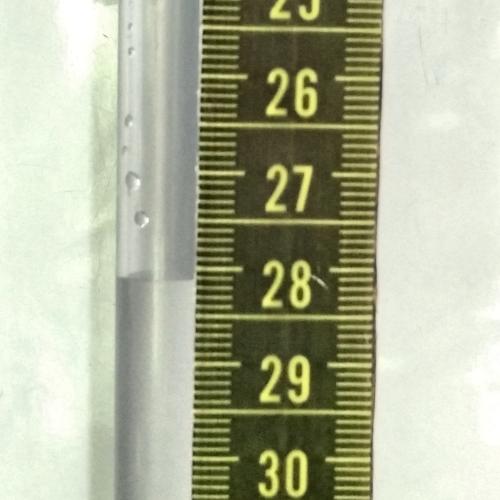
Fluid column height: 28.1 cm